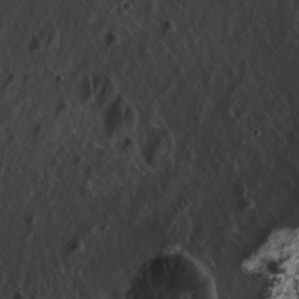
Label: non_frost